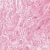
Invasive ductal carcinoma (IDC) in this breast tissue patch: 0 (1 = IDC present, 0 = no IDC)